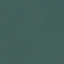
Label: SeaLake